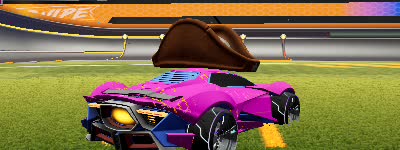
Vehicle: werewolf